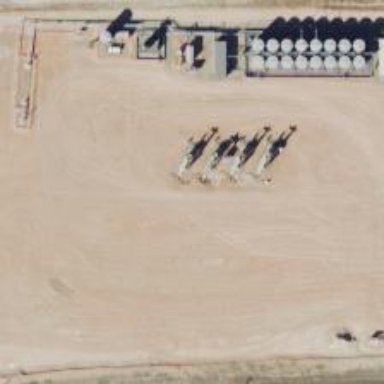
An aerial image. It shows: Petroleum well.